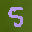
Label: 5